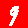
Digit: 9